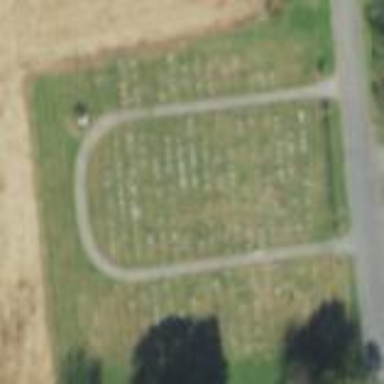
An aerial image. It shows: Cemetery.